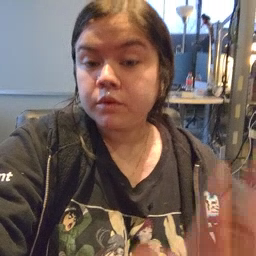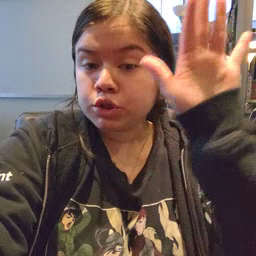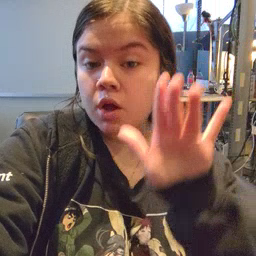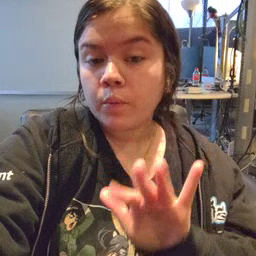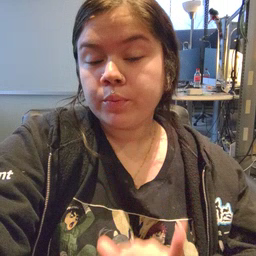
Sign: snow